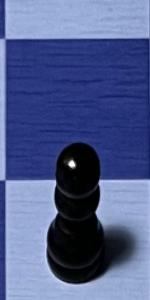
Label: Pawn_Black